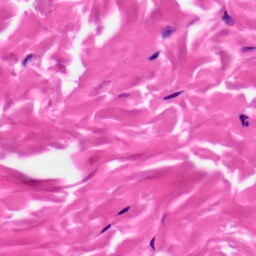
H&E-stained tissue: Skin